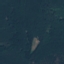
Land use / land cover class: Forest